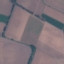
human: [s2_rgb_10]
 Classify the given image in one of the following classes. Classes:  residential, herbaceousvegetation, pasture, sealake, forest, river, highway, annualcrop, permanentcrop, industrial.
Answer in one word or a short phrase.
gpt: AnnualCrop